Field crop: maize
Growth stage: 2
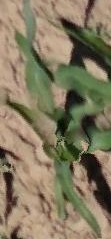
Species: maize